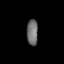
Tissue: lung
Cell type: T cells
Senescence score: 0.1087
Nuclear area (px): 284
Mean DAPI intensity: 109.335